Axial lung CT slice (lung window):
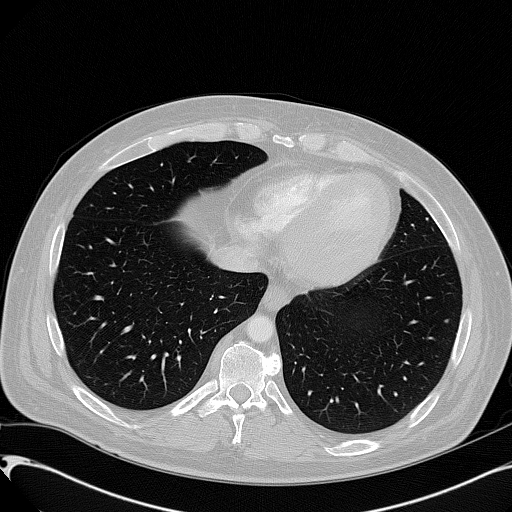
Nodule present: no